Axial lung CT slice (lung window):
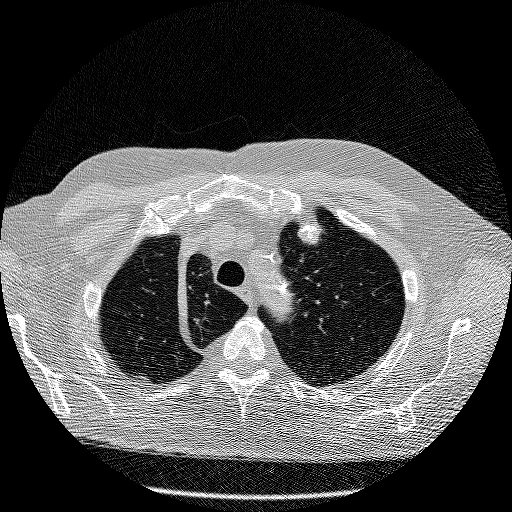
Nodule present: no